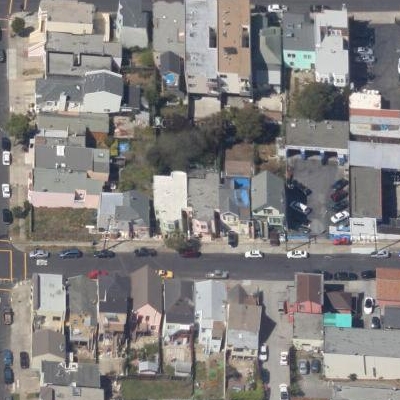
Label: fResident